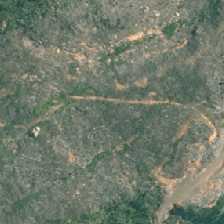
Land cover: harvested_forest